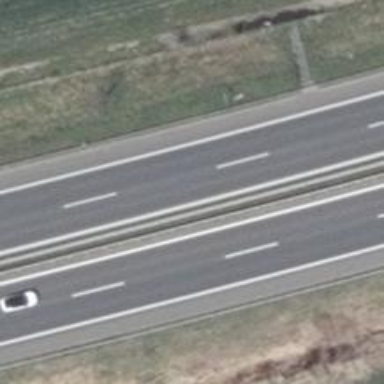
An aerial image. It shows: Trunk motorroad.